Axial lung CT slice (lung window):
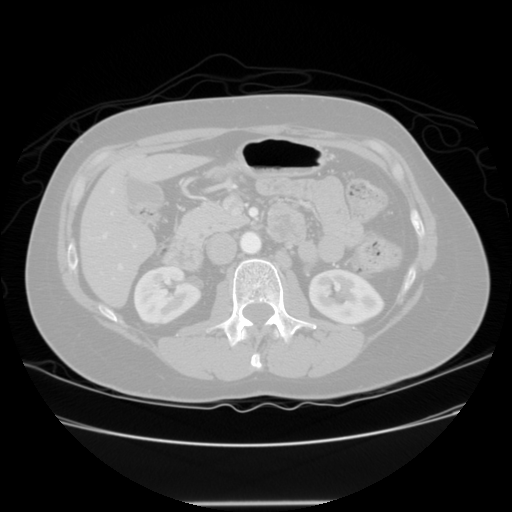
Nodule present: no